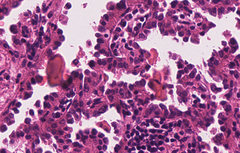
Tumor epithelial tissue: yes
Tumor-associated stroma tissue: yes
Normal tissue: no